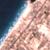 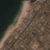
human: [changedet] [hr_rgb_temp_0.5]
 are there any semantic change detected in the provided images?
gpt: There is no difference in this area.